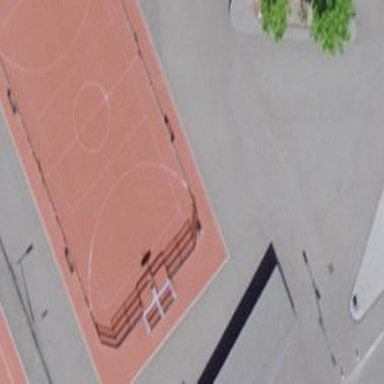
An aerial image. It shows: Basketball and multi-sport pitch with tartan surface for leisure activities.